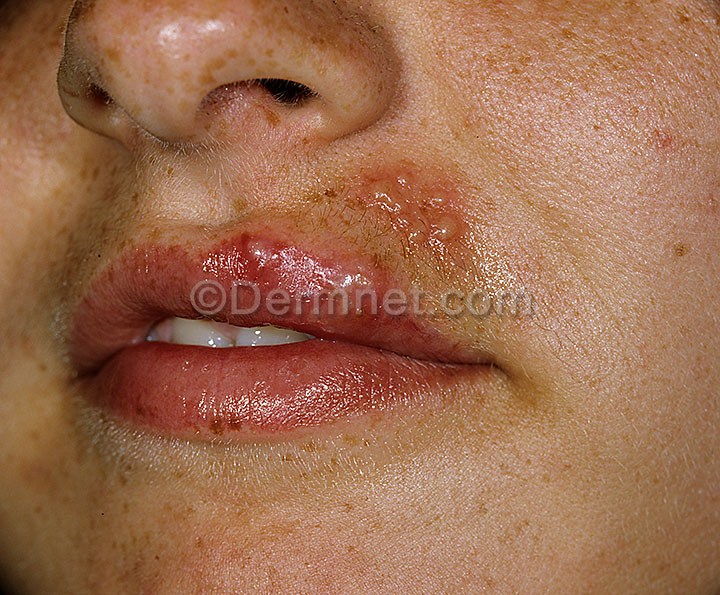
Disease: Warts Molluscum and other Viral Infections